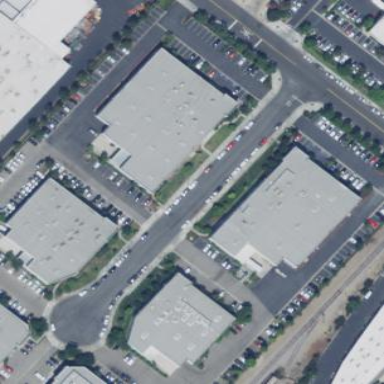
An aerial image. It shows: Commercial building.